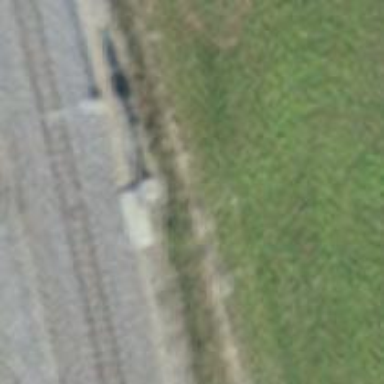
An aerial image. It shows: Railway signal.